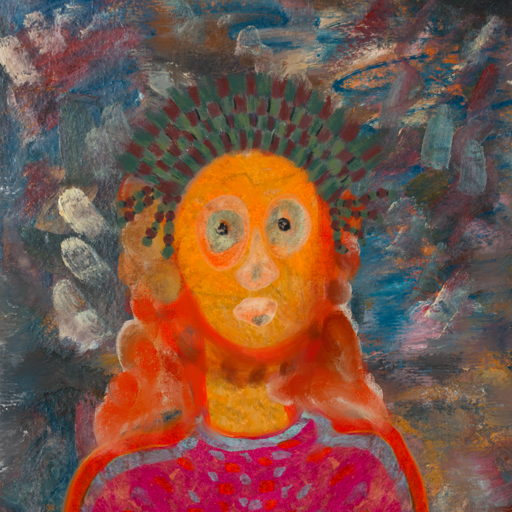
Background: Boggyland, Head And Neck Front: Sisters, Face Front: Childish, Bust: Sisters, Hair Front: Rupkatha, Head Accessory: After_Raid_Crown, Second Necklace: Blank, Necklace: Blank, Baby: Blank